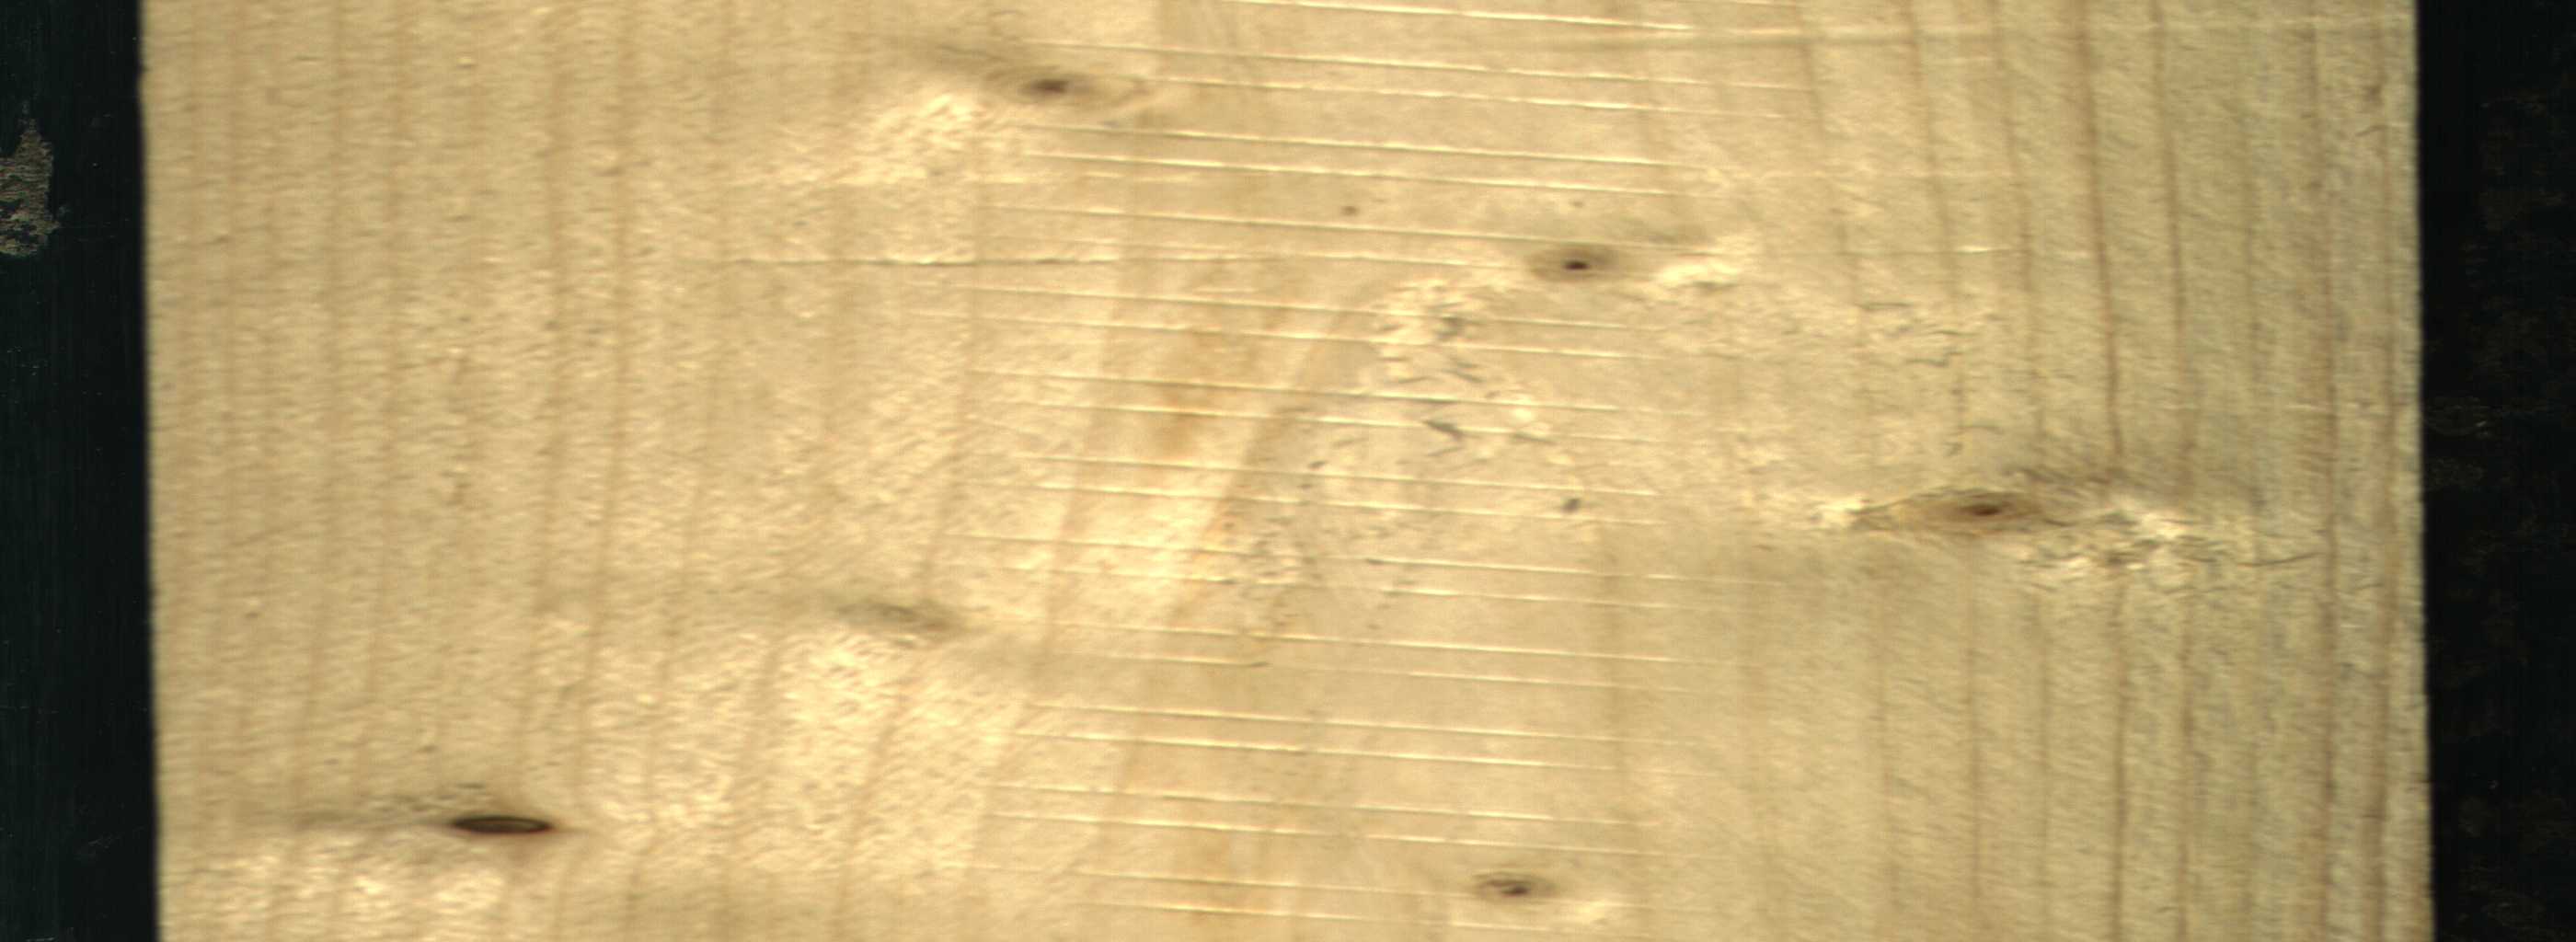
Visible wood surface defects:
Dead_Knot
Live_Knot
Live_Knot
Live_Knot
Live_Knot